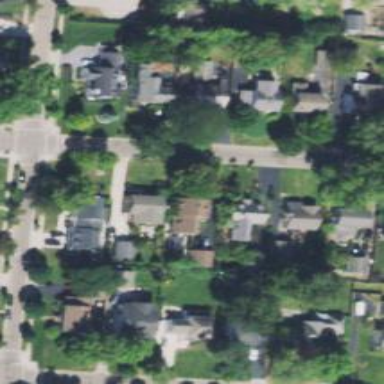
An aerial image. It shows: Residential driveway.